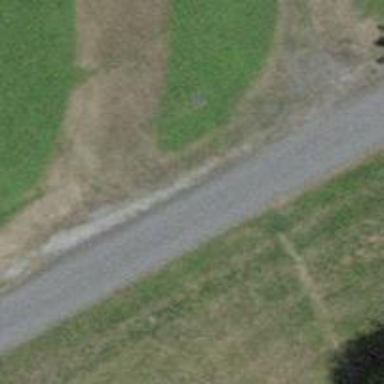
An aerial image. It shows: Gravel path.